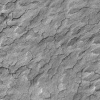
Atmospheric dust classification: not_dusty